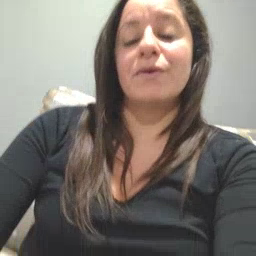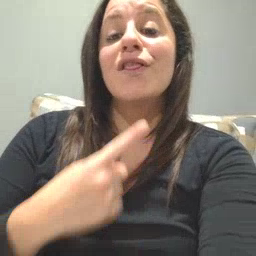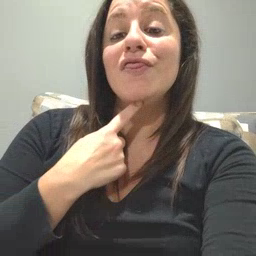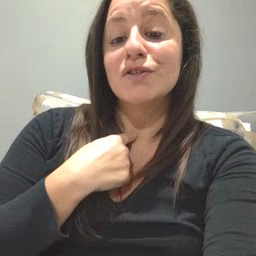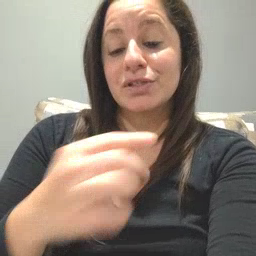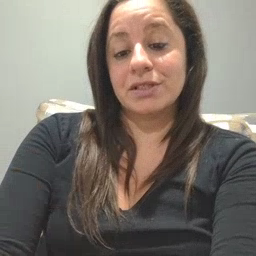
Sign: thirsty